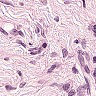
Metastatic tissue present: no